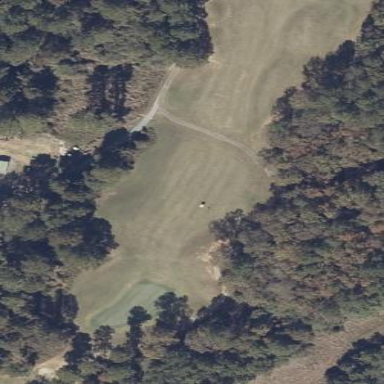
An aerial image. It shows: Rough grass area on golf course.